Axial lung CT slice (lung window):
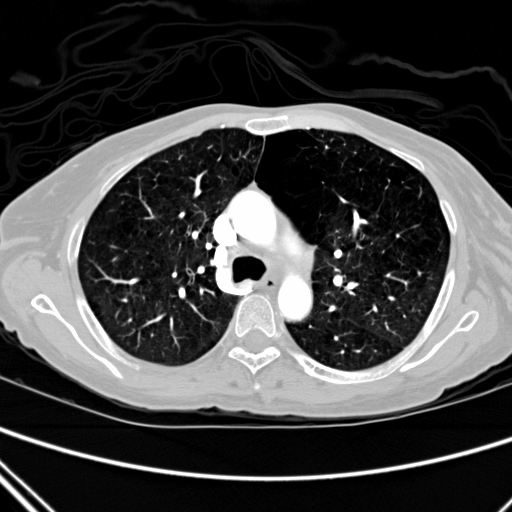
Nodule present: no